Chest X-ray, PA view. Patient: 48 years old, sex F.
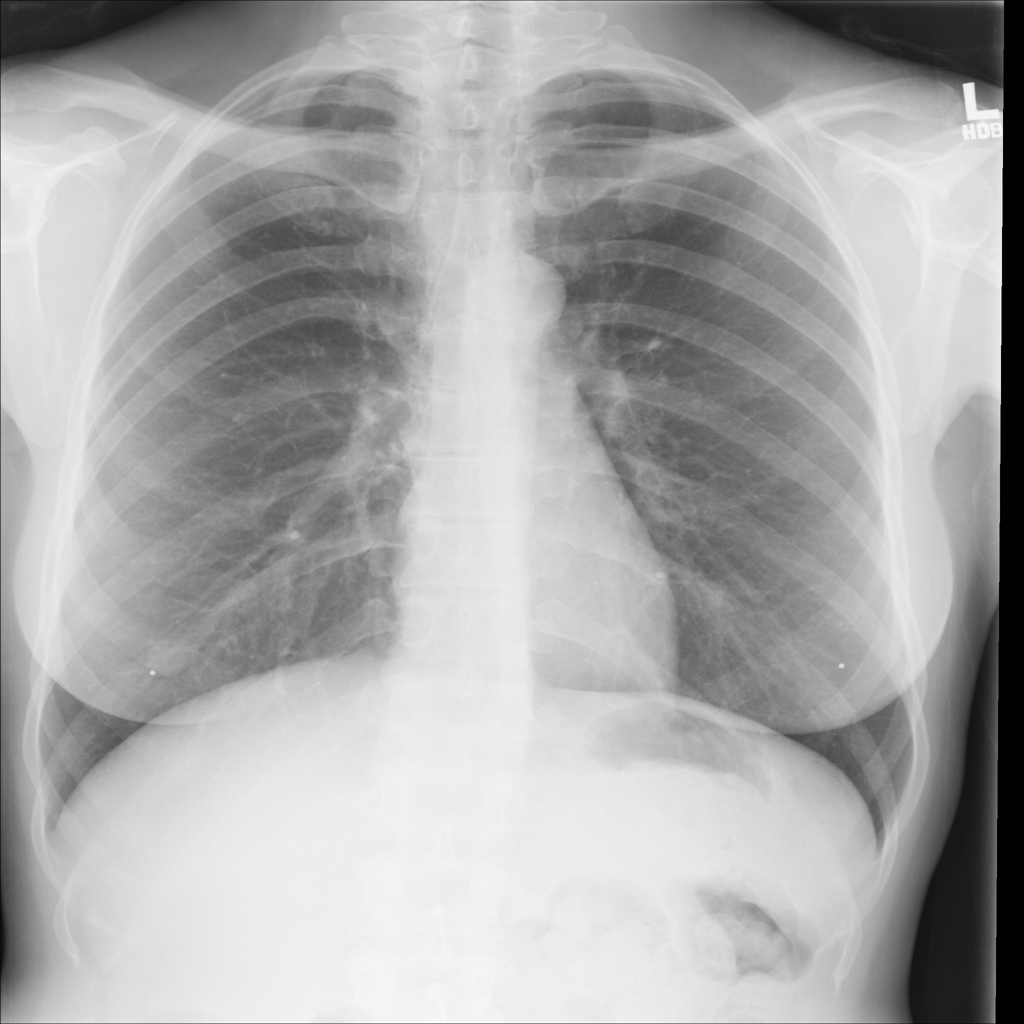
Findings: No Finding